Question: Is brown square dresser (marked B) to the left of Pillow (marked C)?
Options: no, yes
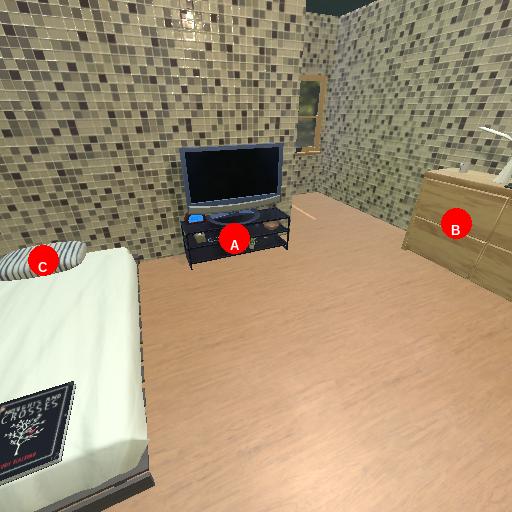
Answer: no